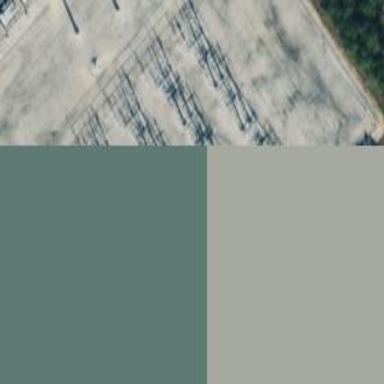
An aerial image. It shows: Switch for power supply.